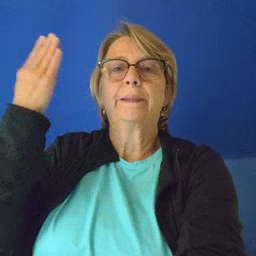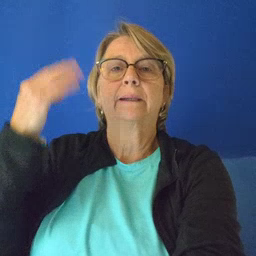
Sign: open